Question: Generally, when the "User-defined type not defined" error occurs, a piece of code within the project is brought up on the VB6 UI and highlighted to show the user which user-defined type the IDE is unable to make an associate with.
In my case, however, no frame/code is popping up for this error, leaving me no idea which user-defined type this atrocious piece of software is unable to find.
This project is huge and includes hundreds of different references and components. Project -> References shows nothing is "missing". Any ideas for how to find out what user-defined type the IDE is unable to find?

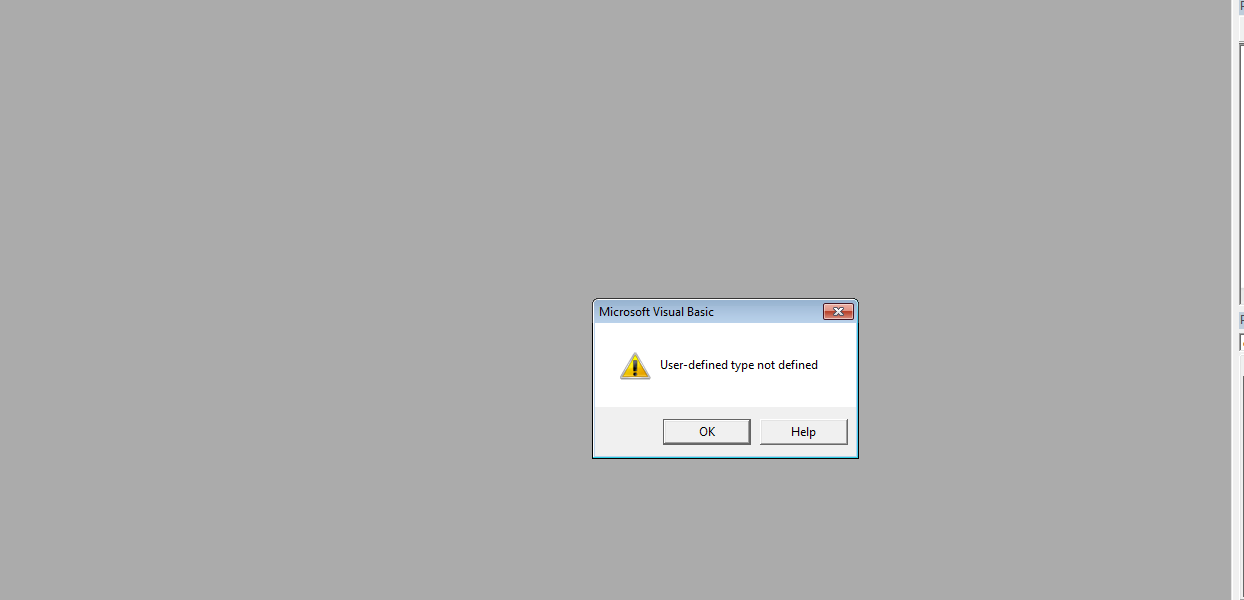
Answer: Try setting project compatibility on every project in the group and start the application with 'Ctrl+F5' in the IDE.
Try compiling from command line -- check out 'vb6.exe /?' for more info.